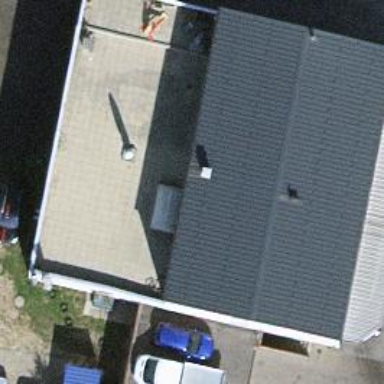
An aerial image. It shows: Garage building serving as fuel station.